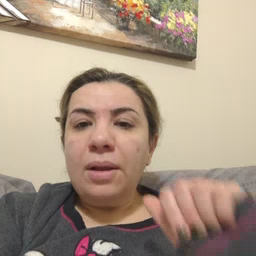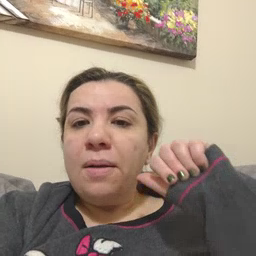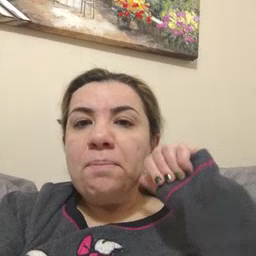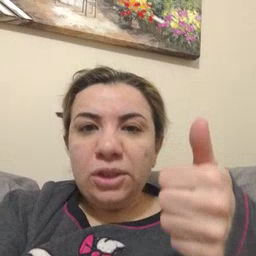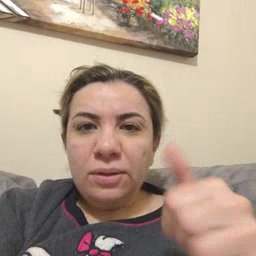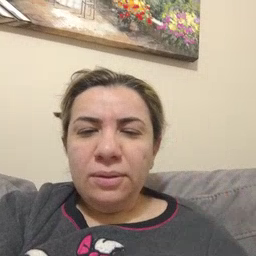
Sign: tomorrow